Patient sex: F
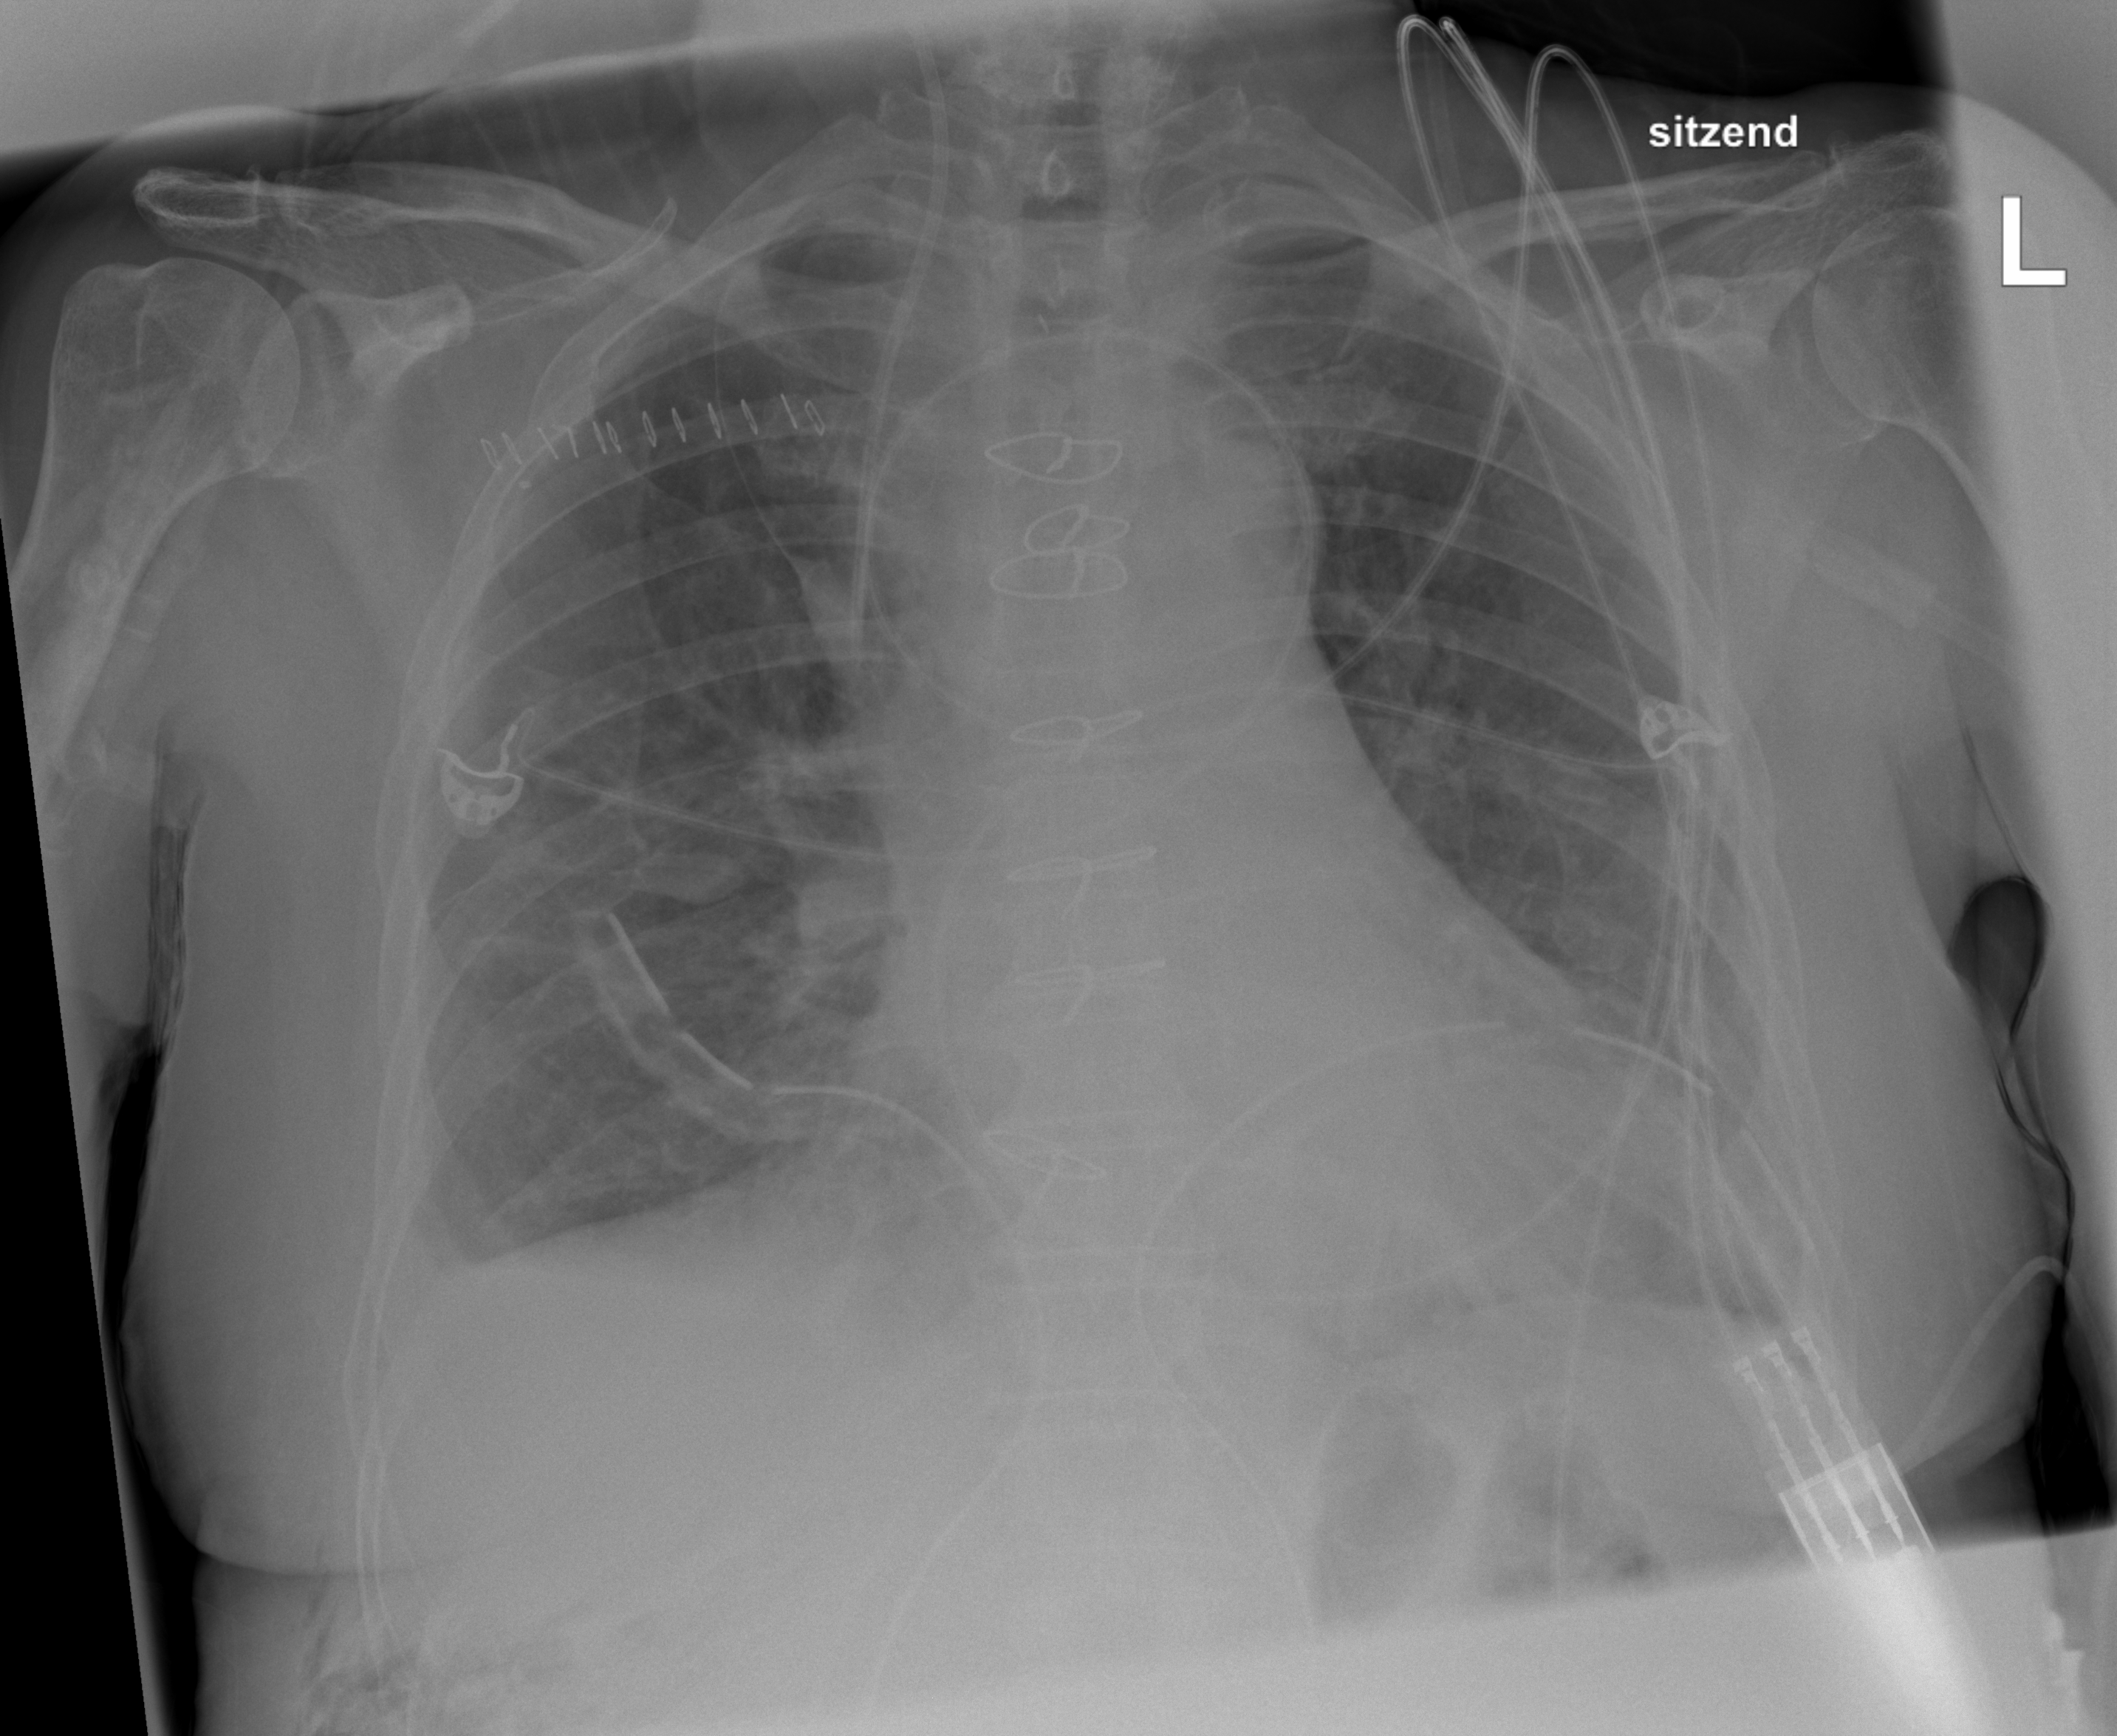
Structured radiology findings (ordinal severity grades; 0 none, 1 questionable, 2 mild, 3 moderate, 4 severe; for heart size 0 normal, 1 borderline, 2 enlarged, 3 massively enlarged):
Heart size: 1
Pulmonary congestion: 0
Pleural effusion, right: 2
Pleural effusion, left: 2
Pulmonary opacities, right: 0
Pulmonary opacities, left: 0
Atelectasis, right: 1
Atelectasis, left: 1